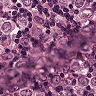
Metastatic tissue present: yes